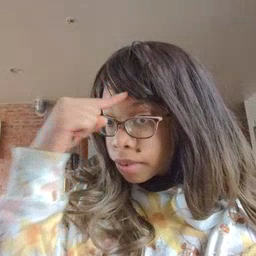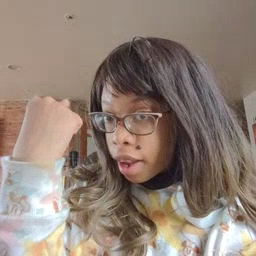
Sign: black